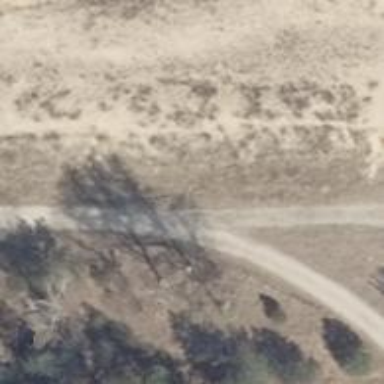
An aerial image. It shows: Dirt track road with grade2 tracktype.